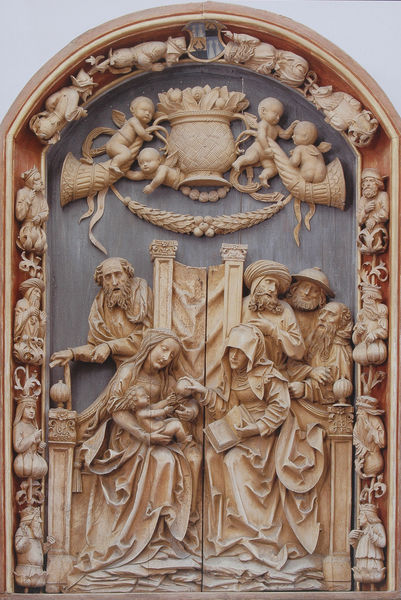
Titel: Hochaltar, Mittelschrein, Heilige Sippe
Künstler: Daniel Mauch
Standort: Bieselbach
Institution: Kapelle hl. Franziskus Xaverius
Schlagwörter: blau, hand, mann, weiß, menschen, sitzen, blumen, braun, frau, hintergrund, holz, hut, kleid, männer, stuhl, säule, tür, rot, bart, architektur, bibel, falten, kleidung, rahmen, füllhorn, horn, kirche, figur, gewand, haare, kind, mutter, girlande, gotik, krone, engel, frucht, skulptur, vase, blumentopf, kopfbedeckung, relief, bogen, ähre, baby, könig, thron, glatze, faltenwurf, buch, religion, trohn, altar, kapitell, schnitzerei, wappen, voluten, christus, jesus, könige, elisabeth, fresko, ähren, jünger, maria, madonna, turban, hirten, putti, schrein, anna, josef, elfenbein, heilige familie, jesuskind, füllhörner, jude, wurzel jesse, anna selbdritt, maia, hanne, architekturteil, kugek, heilige 3 könige, judenhut, #buch, heilige 23 könige, hanna, altar kirche, jesus mann frau bart helm engel ornament figur